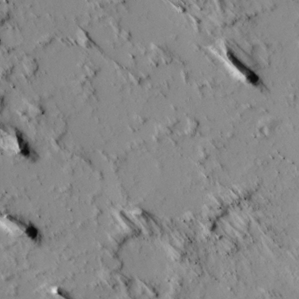
Label: non_frost